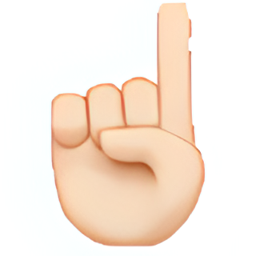
Name: white up pointing index
Emoji: ☝🏻
Group: People & Body
Sub-group: hand-single-finger